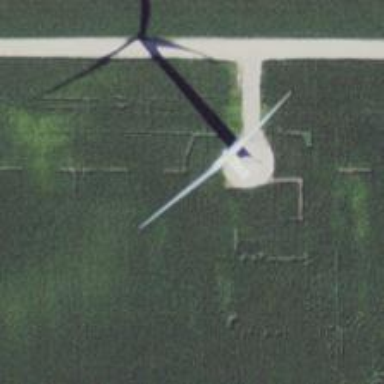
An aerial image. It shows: Wind generator powered by horizontal axis wind turbine.